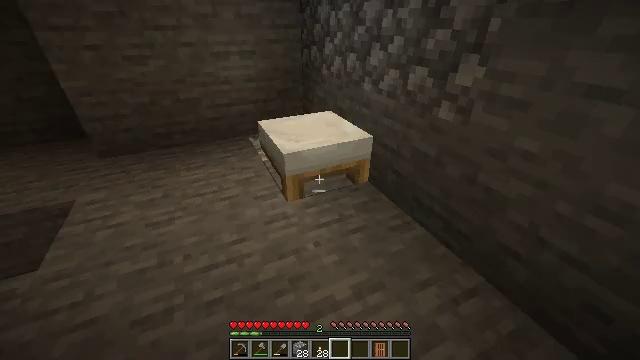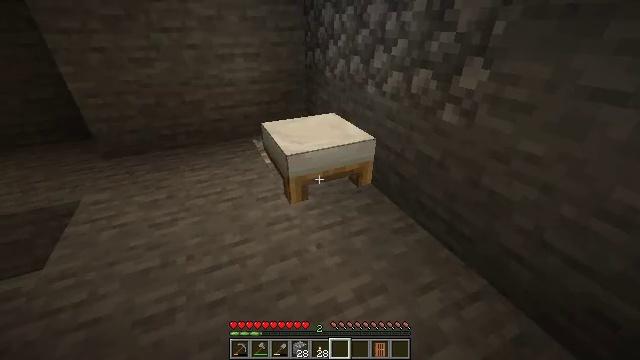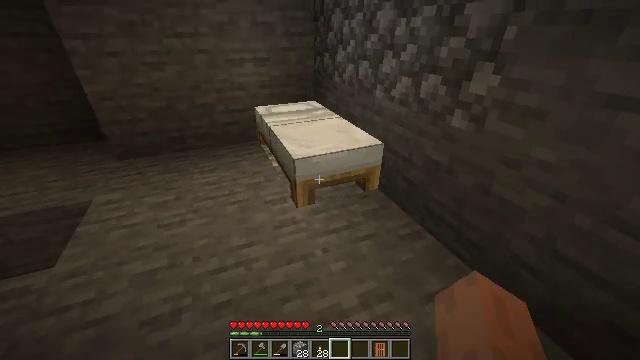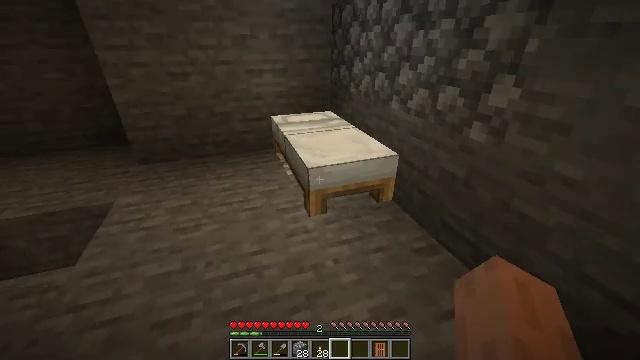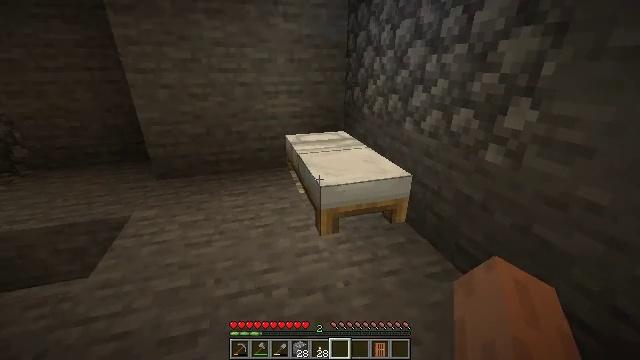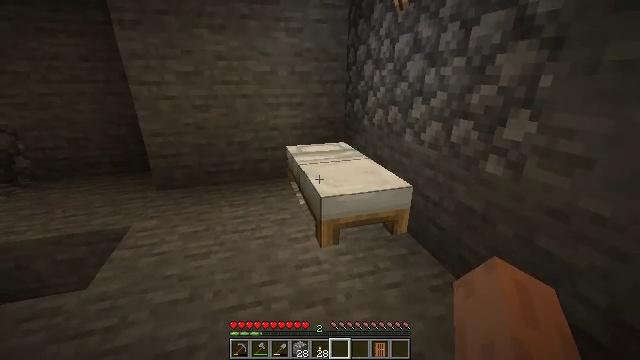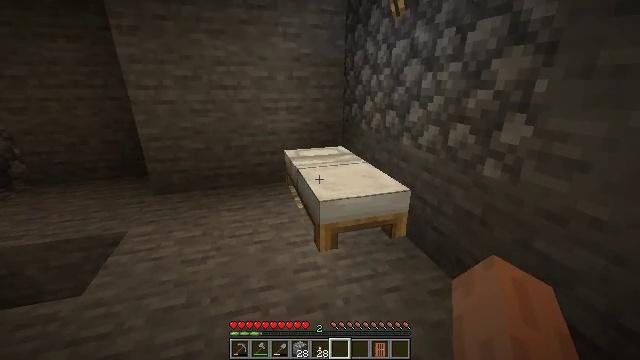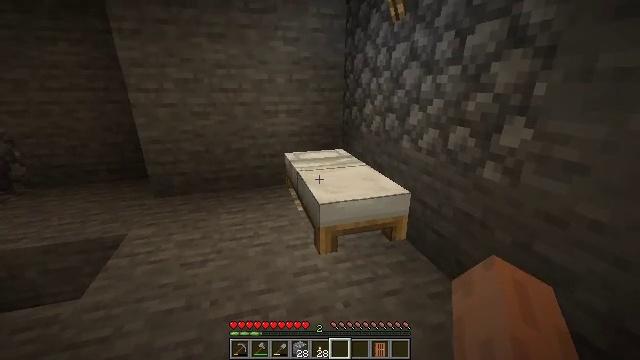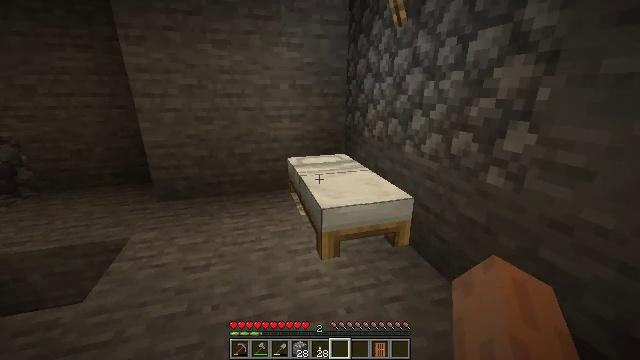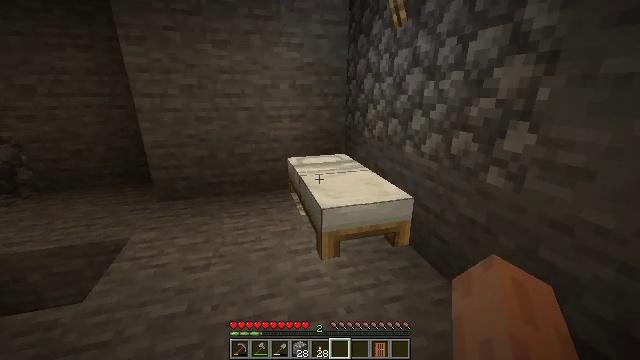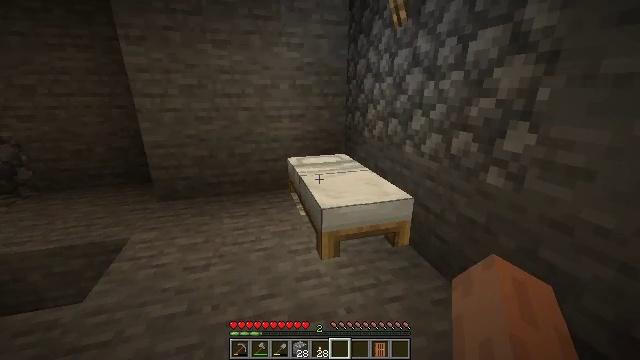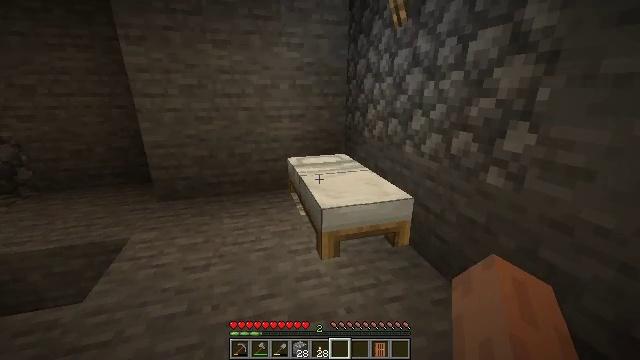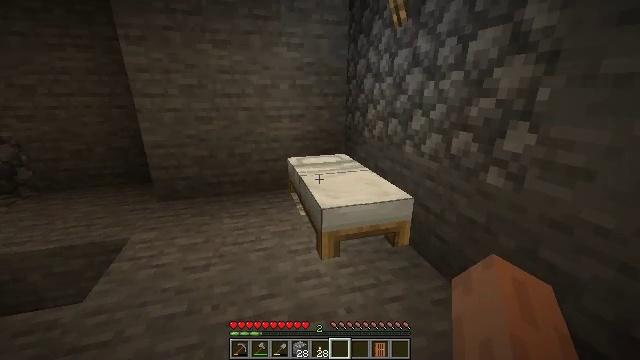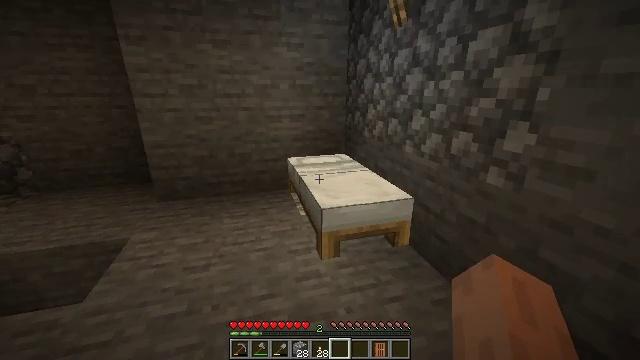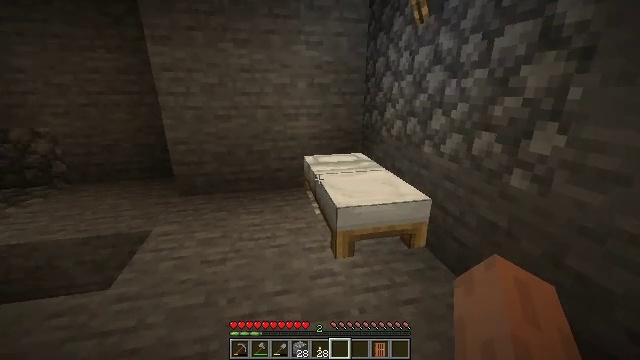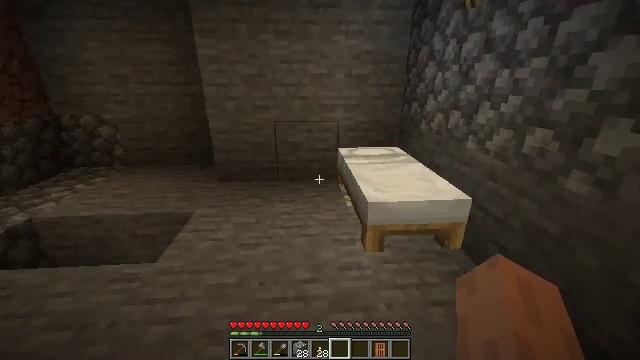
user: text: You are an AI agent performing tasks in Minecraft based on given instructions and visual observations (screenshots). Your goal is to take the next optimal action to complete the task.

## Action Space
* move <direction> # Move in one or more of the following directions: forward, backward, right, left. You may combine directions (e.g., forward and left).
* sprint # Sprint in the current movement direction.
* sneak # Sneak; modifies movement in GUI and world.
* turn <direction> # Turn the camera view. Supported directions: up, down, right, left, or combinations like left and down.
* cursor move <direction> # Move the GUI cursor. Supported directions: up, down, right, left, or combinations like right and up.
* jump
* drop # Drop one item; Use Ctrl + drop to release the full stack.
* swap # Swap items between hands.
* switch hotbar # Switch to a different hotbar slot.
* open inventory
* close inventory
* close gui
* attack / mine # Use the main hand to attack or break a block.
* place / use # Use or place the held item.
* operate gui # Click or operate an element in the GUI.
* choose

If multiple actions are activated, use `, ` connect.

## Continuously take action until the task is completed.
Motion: motion action
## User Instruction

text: Open the crafting table to make an acacia fence.
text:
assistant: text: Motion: no_op
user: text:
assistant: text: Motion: turn left
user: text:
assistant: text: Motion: turn left and up
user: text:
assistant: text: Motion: turn left and up
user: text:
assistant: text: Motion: turn up
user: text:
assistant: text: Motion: no_op
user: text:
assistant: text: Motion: no_op
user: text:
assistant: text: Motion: turn up
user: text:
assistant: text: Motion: no_op
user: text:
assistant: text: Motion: no_op
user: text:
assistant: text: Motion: no_op
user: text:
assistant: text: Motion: no_op
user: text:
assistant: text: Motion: no_op
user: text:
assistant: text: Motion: turn left
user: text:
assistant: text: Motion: turn left and down
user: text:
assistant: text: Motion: turn left and down
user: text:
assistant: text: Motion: turn left
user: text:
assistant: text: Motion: no_op
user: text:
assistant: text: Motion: no_op
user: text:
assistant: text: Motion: no_op
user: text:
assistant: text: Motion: turn up
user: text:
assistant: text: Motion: turn up
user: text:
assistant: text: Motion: turn up
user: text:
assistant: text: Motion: no_op
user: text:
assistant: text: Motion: turn left and up
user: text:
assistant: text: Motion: no_op
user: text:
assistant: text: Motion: no_op
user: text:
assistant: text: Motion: no_op
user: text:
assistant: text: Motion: no_op
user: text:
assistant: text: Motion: no_op